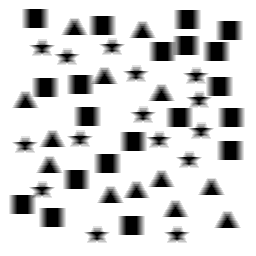
Squares: 20
Triangles: 13
Stars: 15
Total shapes: 48